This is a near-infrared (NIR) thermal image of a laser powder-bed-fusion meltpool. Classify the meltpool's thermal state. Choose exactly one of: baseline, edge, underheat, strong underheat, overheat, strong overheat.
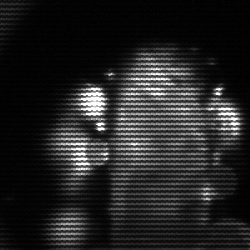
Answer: strong underheat